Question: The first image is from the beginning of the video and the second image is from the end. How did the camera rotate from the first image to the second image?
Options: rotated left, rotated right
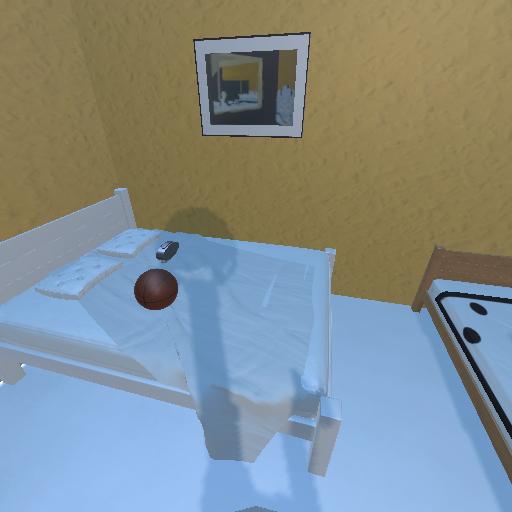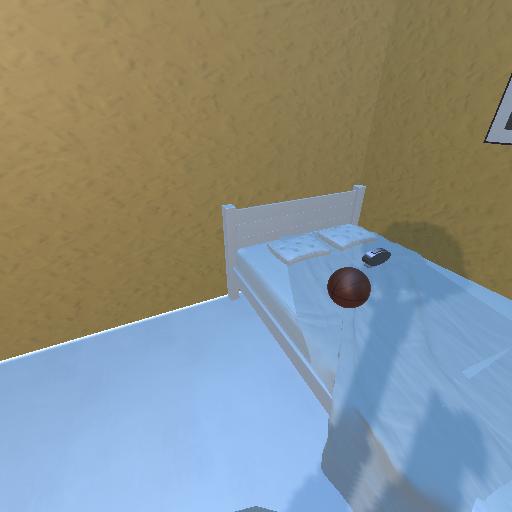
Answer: rotated left